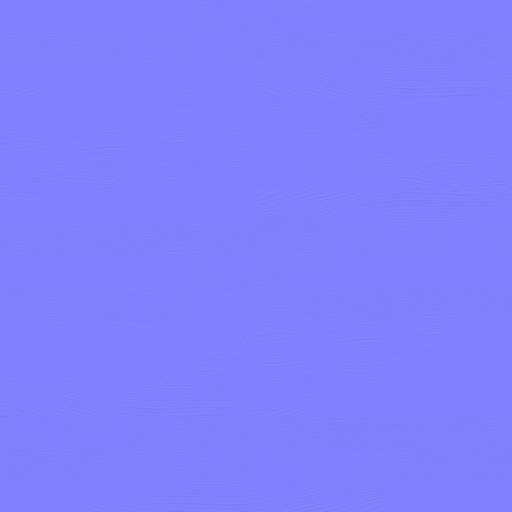
brown dark used wood wooden